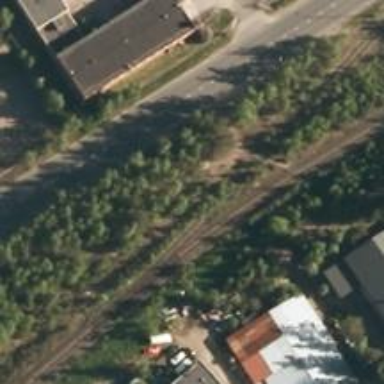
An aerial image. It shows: Wedge is used for the railway derail.